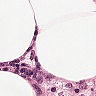
Metastatic tissue present: no